Field crop: maize
Growth stage: 2
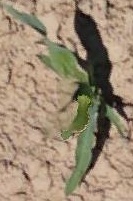
Species: maize